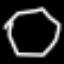
Label: octagon